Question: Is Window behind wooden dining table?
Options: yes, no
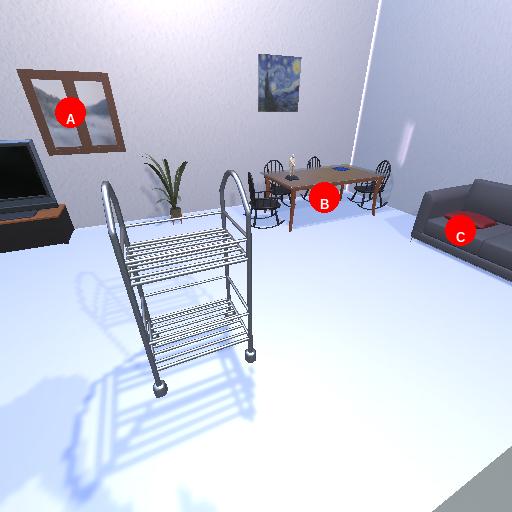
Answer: yes